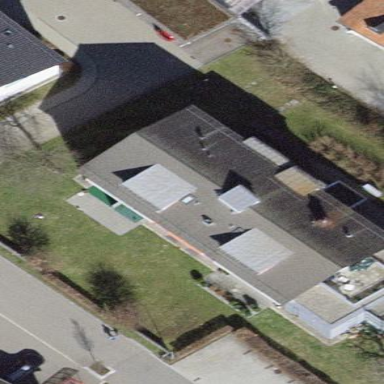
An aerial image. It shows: Shelter building serving as social facility.